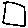
Label: square